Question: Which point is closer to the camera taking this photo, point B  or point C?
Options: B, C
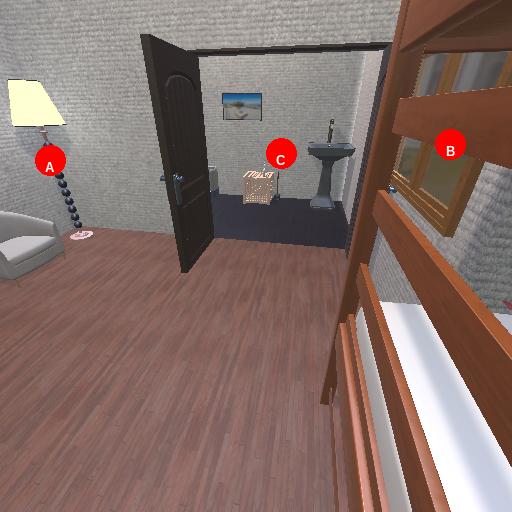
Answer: B